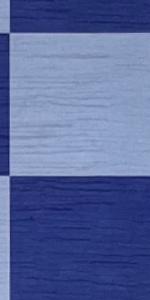
Label: Empty